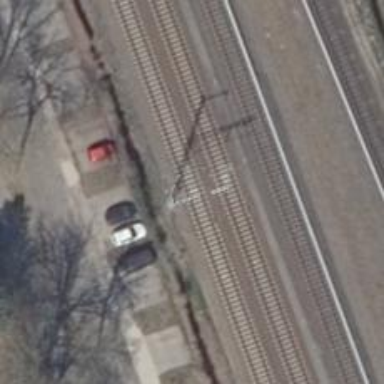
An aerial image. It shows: Milestone along the railway track with catenary mast.